An envelope spectrum derived from a bearing vibration measurement is shown; the reference markers locate BPFO, BPFI, BSF and FTF for this bearing geometry and shaft speed. Classify the bearing condition as one of: normal, inner_race, outer_race, ball.
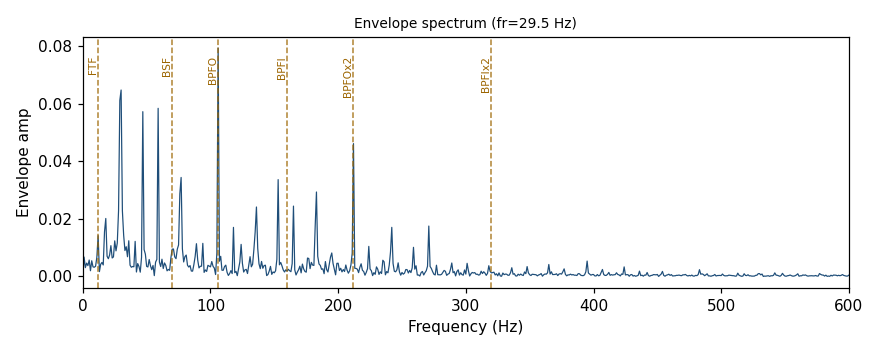
Answer: outer_race